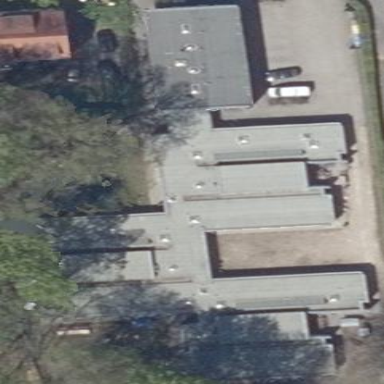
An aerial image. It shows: Nursing home building.